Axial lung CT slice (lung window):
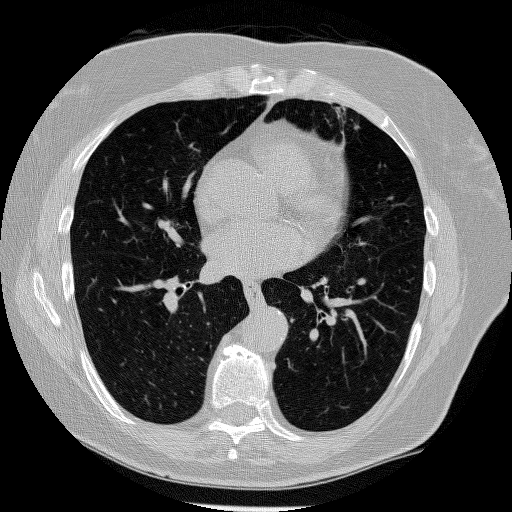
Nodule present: no